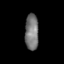
Tissue: skin
Cell type: T cells
Senescence score: 0.8878
Nuclear area (px): 483
Mean DAPI intensity: 117.683